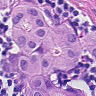
Metastatic tissue present: yes